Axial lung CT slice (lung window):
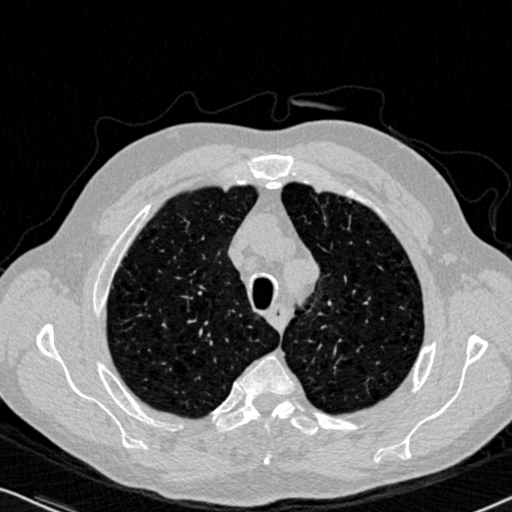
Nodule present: no